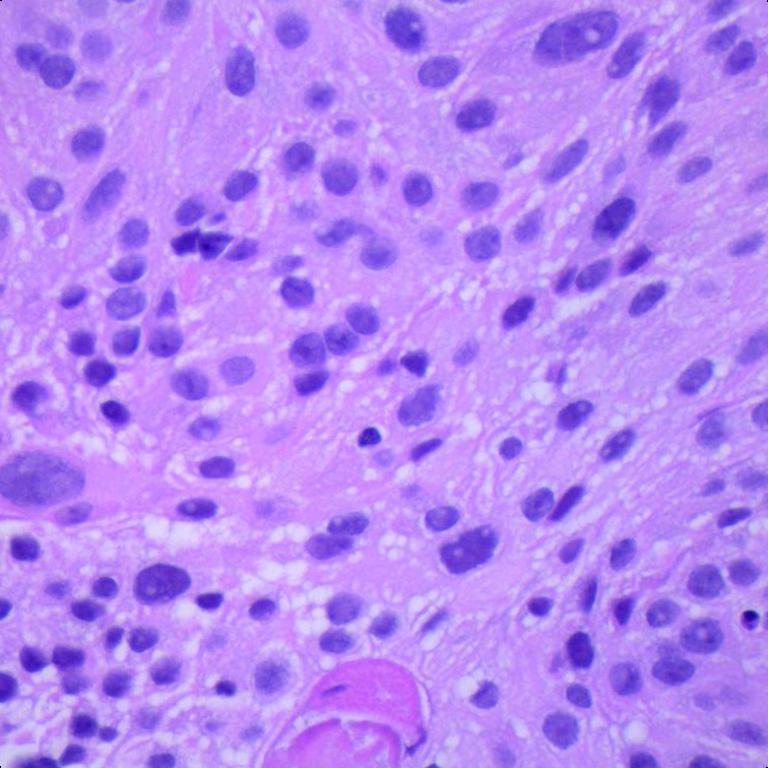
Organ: lung
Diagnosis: squamous carcinomas